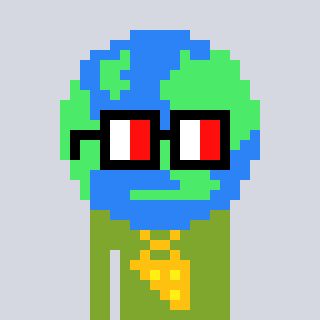
a pixel art character with square glasses with black frames and red eyes, a earth-shaped head and a slimegreen-colored body on a cool background